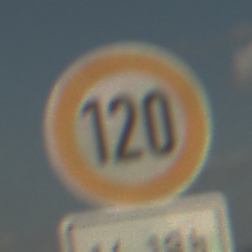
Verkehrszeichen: Geschwindigkeit120
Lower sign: ZeitangabenOhneBeschraenkungAufWochentage1
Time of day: Midday
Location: Outdoor (Beach)
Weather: PartlyCloudy
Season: NotSpecified
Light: Natural